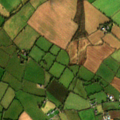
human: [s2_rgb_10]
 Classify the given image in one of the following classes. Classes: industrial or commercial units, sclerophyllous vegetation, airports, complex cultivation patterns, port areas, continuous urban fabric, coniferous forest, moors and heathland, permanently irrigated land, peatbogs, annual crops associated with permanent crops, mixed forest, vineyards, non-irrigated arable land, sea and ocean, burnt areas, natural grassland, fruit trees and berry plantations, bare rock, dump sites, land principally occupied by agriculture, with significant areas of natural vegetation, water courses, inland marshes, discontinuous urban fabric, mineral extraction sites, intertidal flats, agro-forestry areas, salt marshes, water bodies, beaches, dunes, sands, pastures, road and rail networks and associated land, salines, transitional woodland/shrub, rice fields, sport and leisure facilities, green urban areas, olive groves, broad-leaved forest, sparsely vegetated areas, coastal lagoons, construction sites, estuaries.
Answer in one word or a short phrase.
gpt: non-irrigated arable land, pastures